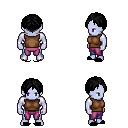
a pixel art fantasy rpg character, male body template, dark elf, purple skin, brown sleeveless shirt, magenta pants, black parted hairstyle, black slippers, four views (front, back, left, right), 2x2 character sprite sheet, small pixel art, hard edges, no anti-aliasing